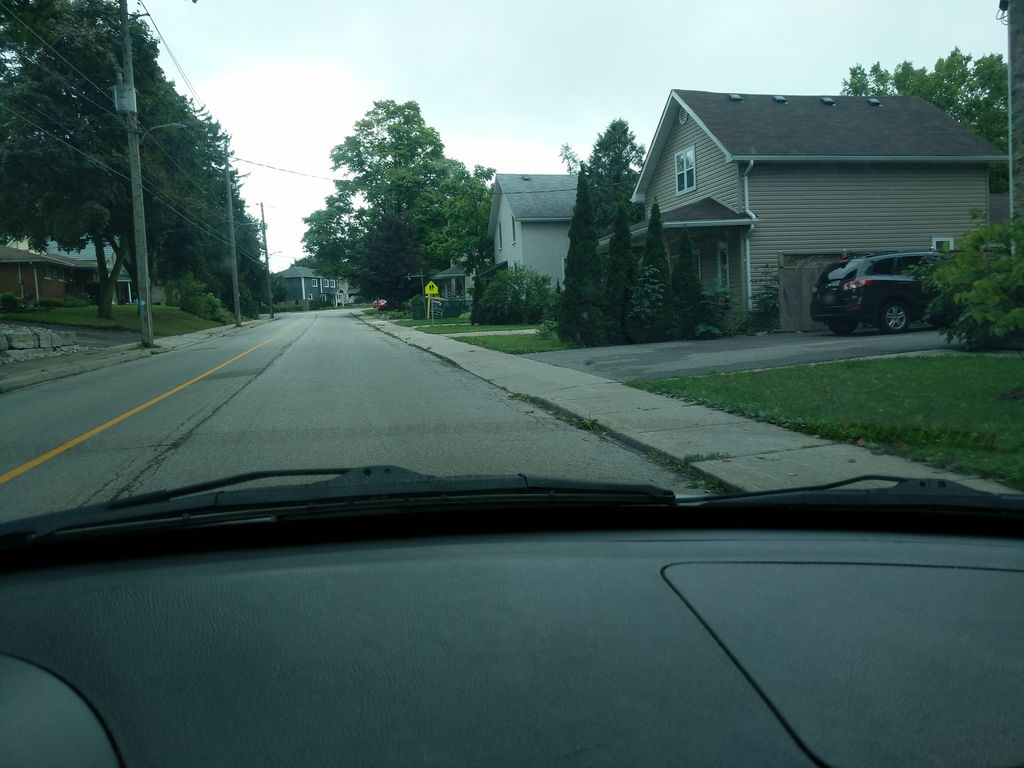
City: kitchener-waterloo